Question: I'm making an inventory app and have subclassed a grouped 'UITableView' that I made the background a UIImage that I set after initialization based in the location (top, middle, bottom, single). Then I set the detail image and text based on a cached array of categories and tools. The problem is that when stress tested (or tested at all) this runs very slow. Can anyone show me why this is running slow and/or give me some pointers to make it faster?
This is what it's supposed to look like:

Here's the code for the subclassed UITableViewCell
'''
- (id)initWithStyle:(UITableViewCellStyle)style reuseIdentifier:(NSString *)reuseIdentifier {
self = [super initWithStyle:style reuseIdentifier:reuseIdentifier];
if (self) {
// Initialization code
self.backgroundImage = [[[UIImageView alloc] initWithFrame:CGRectMake(-3, 0, 305.0f, 50)] autorelease];
self.roundedImageView = [[[UIImageView alloc] initWithFrame:CGRectMake(10, 8, 33, 33)] autorelease];
self.label = [[[UILabel alloc] initWithFrame:CGRectMake(50, 7, 140, 40)] autorelease];
self.topDes = [[[UILabel alloc] initWithFrame:CGRectMake(215, 5, 100, 15)] autorelease];
self.botDes = [[[UILabel alloc] initWithFrame:CGRectMake(215, 18, 100, 35)] autorelease];
self.midDes = [[[UILabel alloc] initWithFrame:CGRectMake(215.0f, 15.0f, 80.0f, 22.0f)] autorelease];
[self.contentView addSubview:self.backgroundImage];
[self.contentView addSubview:self.roundedImageView];
[self.contentView addSubview:self.label];
[self.contentView addSubview:self.topDes];
[self.contentView addSubview:self.midDes];
[self.contentView addSubview:self.botDes];
//Set properties for labels and images
[self prepareForReuse];
}
return self;
}
'''
Here is the code for making the cells for the tableview
'''
- (UITableViewCell *)tableView:(UITableView *)tableView cellForRowAtIndexPath:(NSIndexPath *)indexPath
{
if (searching == NO) {
NSString *CellIdentifier = [NSString stringWithFormat:@"%d, %d", indexPath.section, indexPath.row];
OBcell *cell = [tableView dequeueReusableCellWithIdentifier:CellIdentifier];
if (cell == nil) {
cell = [[[OBcell alloc]
initWithStyle:UITableViewCellStyleSubtitle reuseIdentifier:CellIdentifier]
autorelease];
NSString *CellIdentifier = [NSString stringWithFormat:@"%d, %d", indexPath.section, indexPath.row];
OBcell *cell = [tableView dequeueReusableCellWithIdentifier:CellIdentifier];
if (cell == nil) {
cell = [[[OBcell alloc]
initWithStyle:UITableViewCellStyleSubtitle reuseIdentifier:CellIdentifier]
autorelease];
if (searching == NO) {
if (indexPath.row == 0) {
if ([tableView numberOfRowsInSection:indexPath.section] == 1) {
cell.backgroundImage.image = singleTableImage;
} else {
cell.backgroundImage.image = topTableImage;
}
} else if (indexPath.row < [tableView numberOfRowsInSection:indexPath.section] - 1) {
cell.backgroundImage.image = middleTableImage;
} else {
cell.backgroundImage.image = bottomTableImage;
}
if (type == OBViewTypeTools) {
if ([[[[primaryArray objectAtIndex:indexPath.section] objectAtIndex:5] objectAtIndex:indexPath.row] integerValue] > 0) {
if (indexPath.row == 0) {
if ([tableView numberOfRowsInSection:indexPath.section] == 1) {
cell.backgroundImage.image = singleTableImageRed;
} else {
cell.backgroundImage.image = topTableImageRed;
}
} else if (indexPath.row < [tableView numberOfRowsInSection:indexPath.section] - 1) {
cell.backgroundImage.image = middleTableImageRed;
} else {
cell.backgroundImage.image = bottomTableImageRed;
}
}
}
}
}
//Just pay attention to the cell.roundedImageView mainly, I'm thinking that's the problem unless you guys think it's something else...
switch (type) {
case OBViewTypeTools:;
cell.label.text = (NSString*)[[[primaryArray objectAtIndex:indexPath.section] objectAtIndex:2] objectAtIndex:indexPath.row];
cell.roundedImageView.image = [[[primaryArray objectAtIndex:indexPath.section] objectAtIndex:1] objectAtIndex:indexPath.row];
cell.topDes.text = [NSString stringWithFormat:@"Total: %d", [[[[primaryArray objectAtIndex:indexPath.section] objectAtIndex:3] objectAtIndex:indexPath.row] integerValue]];
cell.topDes.textColor = [UIColor yellowColor];
cell.topDes.font = smallFont;
cell.botDes.text = [NSString stringWithFormat:@"In Use: %d", [[[[primaryArray objectAtIndex:indexPath.section] objectAtIndex:4] objectAtIndex:indexPath.row] integerValue]];
cell.botDes.textColor = [UIColor blueColor];
cell.botDes.font = smallFont;
break;
case OBViewTypeCategories:;
ToolCategory *cat = (ToolCategory*)[primaryArray objectAtIndex:indexPath.row];
cell.label.text = cat.name;
cell.midDes.textColor = [UIColor lightGrayColor];
cell.midDes.font = smallFont;
cell.midDes.text = [NSString stringWithFormat:@"Tools: %d", [[cat tools] count] == 0 ? 0 : [[cat tools] count]];
cell.roundedImageView.image = cat.image;
break;
case OBViewTypeJobs:
cell.label.text = ((Job*)[primaryArray objectAtIndex:indexPath.row]).name;
cell.roundedImageView.image = ((Job*)[primaryArray objectAtIndex:indexPath.row]).image;
cell.midDes.text = [NSString stringWithFormat:@"Tools: %d", [((Job*)[primaryArray objectAtIndex:indexPath.row]).tools count]];
cell.midDes.font = smallFont;
cell.midDes.textColor = [UIColor lightGrayColor];
break;
case OBViewTypeJobTools:
cell.label.text = [((Tool*)[[[((ToolCategory*)[primaryArray objectAtIndex:indexPath.section]) tools] sortedArrayUsingDescriptors:sortDescriptors] objectAtIndex:indexPath.row]) name];
cell.roundedImageView.image = [((Tool*)[[[((ToolCategory*)[primaryArray objectAtIndex:indexPath.section]) tools] sortedArrayUsingDescriptors:sortDescriptors] objectAtIndex:indexPath.row]) image];
cell.midDes.text = [NSString stringWithFormat:@"(%d)", [[((ToolCategory*)[primaryArray objectAtIndex:indexPath.section]) tools] count]];
cell.midDes.font = smallFont;
case OBViewTypeToolJobs:
cell.label.text = [((Job*)[secondaryArray objectAtIndex:indexPath.row]) name];
cell.roundedImageView.image = [((Job*)[secondaryArray objectAtIndex:indexPath.row]) image];
cell.midDes.textColor = [UIColor blueColor];
cell.midDes.text = [NSString stringWithFormat:@"(%d)", [((Job*)[secondaryArray objectAtIndex:indexPath.row]) amountForTool:(Tool*)primaryObject]];
cell.midDes.font = smallFont;
break;
}
cell.clipsToBounds = NO;
cell.layer.masksToBounds = NO;
cell.backgroundColor = [UIColor clearColor];
cell.selectionStyle = UITableViewCellSelectionStyleNone;
return cell;
}
'''
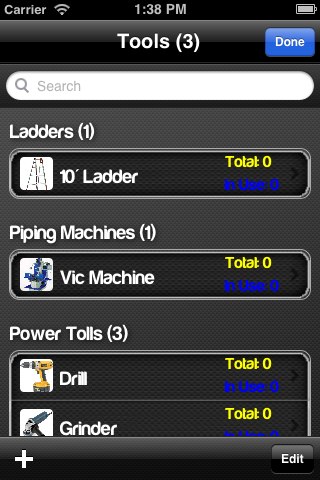
Answer: There are a number of potential issues going on with your setup including the following:
1) Your cell reuse identifier is very strange
'''
NSString *CellIdentifier = [NSString stringWithFormat:@"%d, %d",
indexPath.section, indexPath.row];
'''
The cell reuse identifer should be a static NSString that is used to deque like cells. Not reusing cells is very costly because new cells have to be instantiated, instead of reused. Looking at your example screenshot, all these cells are virtually the same, so you should use the same reuse identifier:
'''
static NSString *CellIdentifier = @"InventoryItemCell";
'''
2) You are using a lot of alpha transparency in your cells. In Core Animation, it takes extra processing power to blend alpha channels and transparency should be minimized as much as possible, especially in 'UITableView'. You can run the Core Animation Instrument to get a feel for how much alpha is being used in your app by turning on the Color Blended Layers debug option:

This will put on an overlay to show you which parts of your app are being color blended. Green is opaque, red is alpha:

The object of this is to minimize the amount of red (bad!) on the screen as much as possible when animations are occurring. Sometimes, not all of it can be eliminated, due to design requirements, but reducing it as much as possible will produce good results.
3) I am not sure how you are accomplishing the rounded corners on your images, but this is extremely costly to animate in a tableview if you are doing it by rounding the corners on the UIImageView's CALayer. If you are doing this in code, don't. It is much more performant to save off the images with the image already rounded. (But be cognizant, again, of the penalty incurred with alpha blending!)